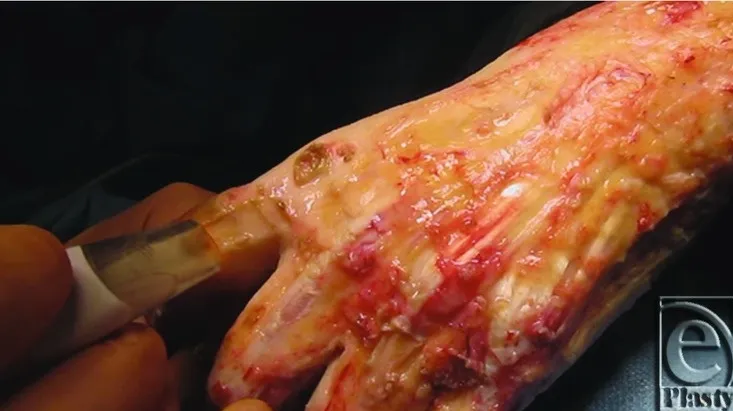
The WoundWand device and excision of eschar from the dorsum of the left index finger.
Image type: pathology (fish)